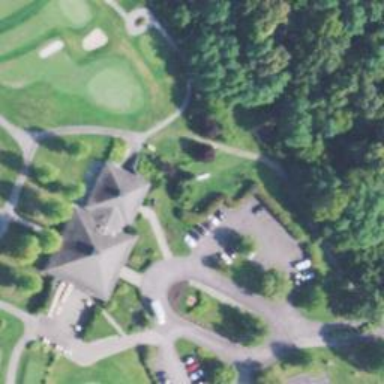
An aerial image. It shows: Service road used as golf cart path.